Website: bh-photo
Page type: gifting
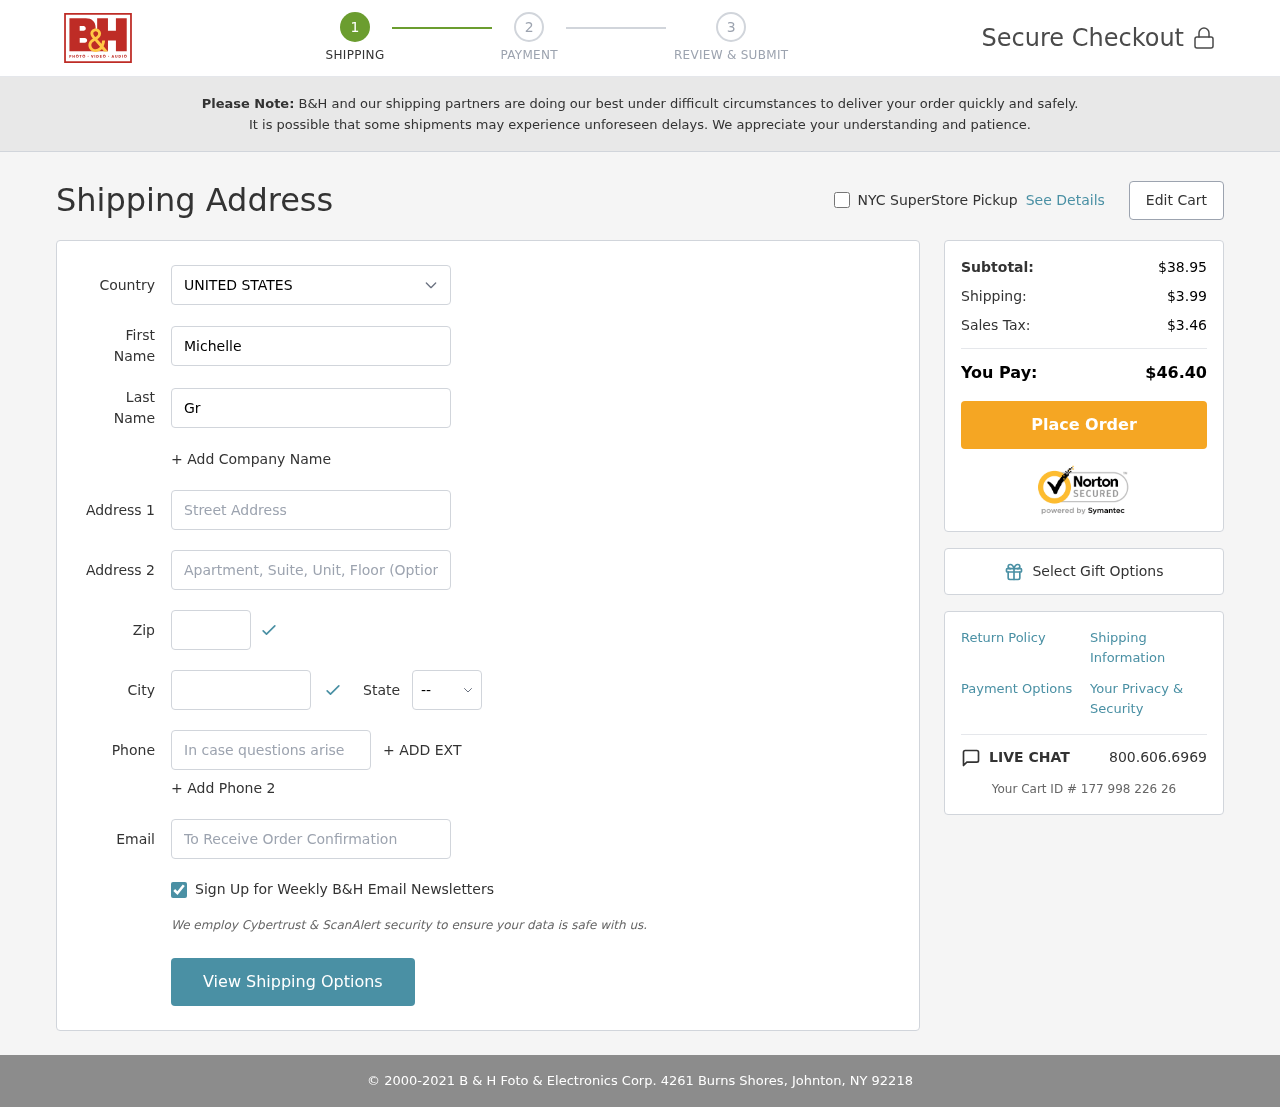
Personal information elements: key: PII_CITY
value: Johnton
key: PII_COUNTRY
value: United States
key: PII_EMAIL
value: michelle_griffin@gmail.com
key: PII_FIRSTNAME
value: Michelle
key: PII_LASTNAME
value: Griffin
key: PII_PHONE
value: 5387130401
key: PII_POSTCODE
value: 92218
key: PII_STATE_ABBR
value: NY
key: PII_STREET
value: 4261 Burns Shores
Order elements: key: ORDER_SUBTOTAL
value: $38.95
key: ORDER_SHIPPING_COST
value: $3.99
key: ORDER_TAX
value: $3.46
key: ORDER_TOTAL
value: $46.40
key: ORDER_ID
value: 177 998 226 26